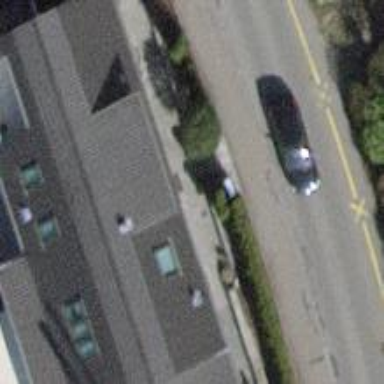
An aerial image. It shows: Sidewalk.